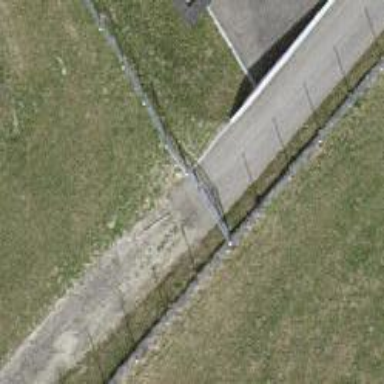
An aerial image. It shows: Metal fence as barrier.